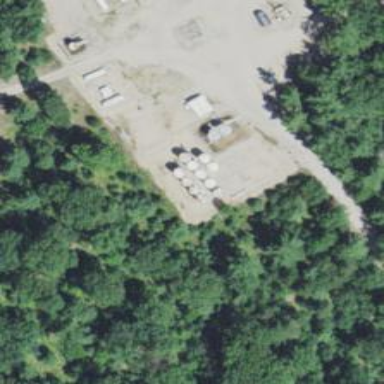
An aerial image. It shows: Storage tank with man-made structure.